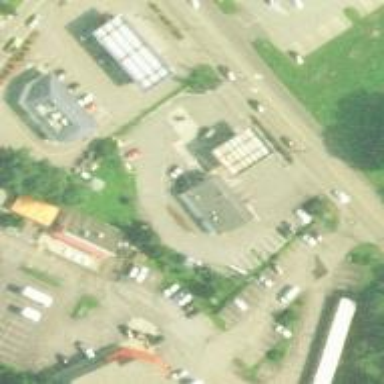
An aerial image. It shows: Convenience shop.